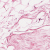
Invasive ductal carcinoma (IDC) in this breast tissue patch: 0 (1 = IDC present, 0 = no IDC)